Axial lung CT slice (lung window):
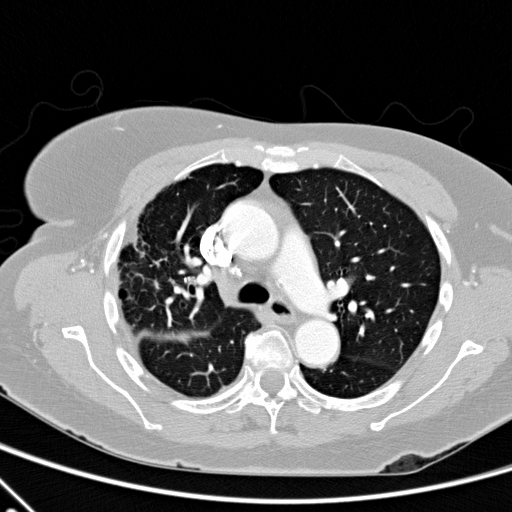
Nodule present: no